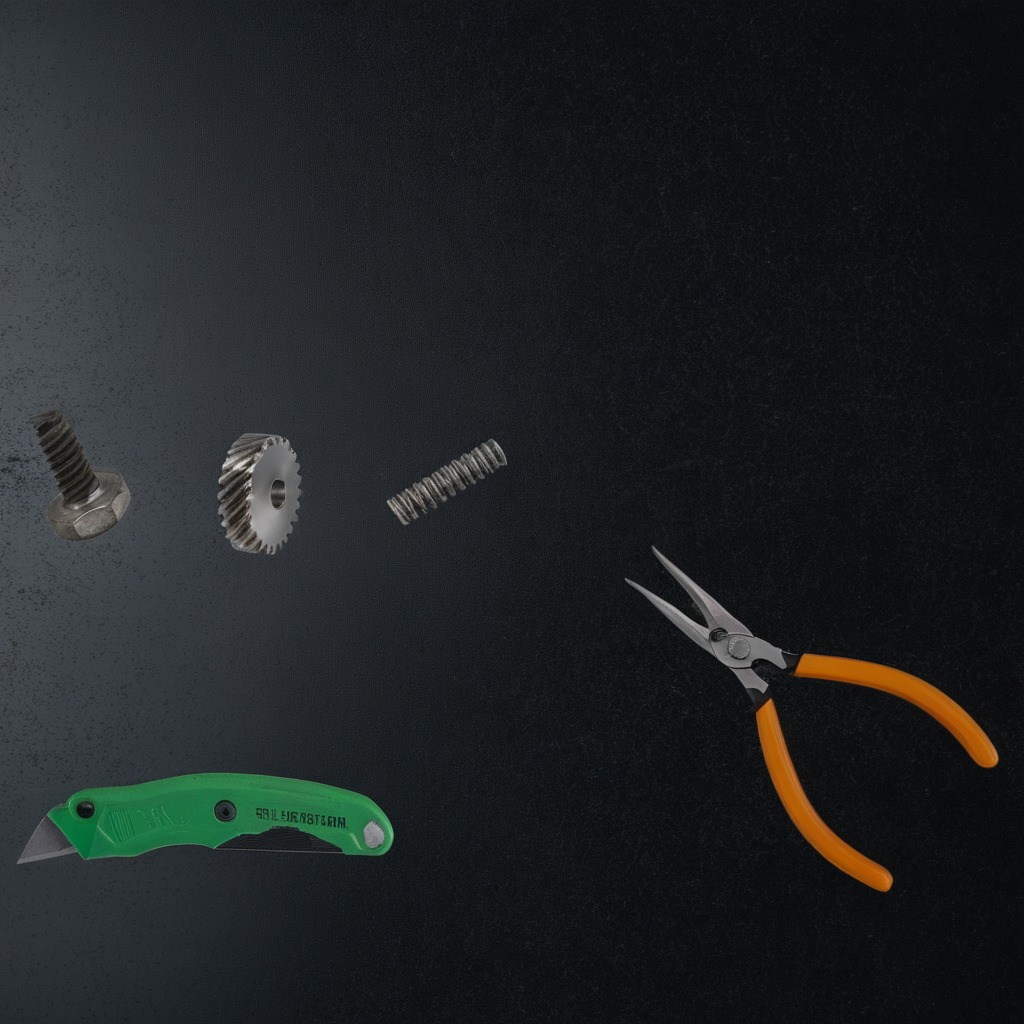
A steel gear with teeth, a utility knife, a metal machine screw, a pair of pliers, and a coiled metal spring are lying on the clean granite tabletop inside a workshop at night.